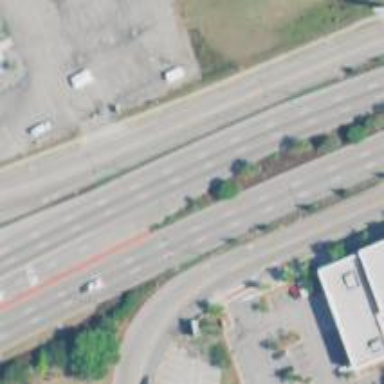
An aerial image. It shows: Trunk link highway.